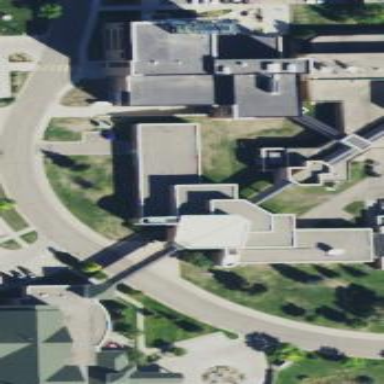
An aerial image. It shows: University building.